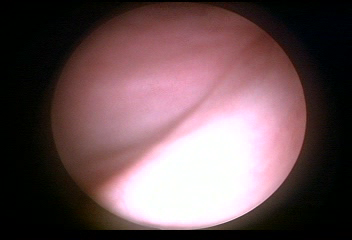
Modality: WLC
Class: Normal mucosa
Bladder cancer association: No